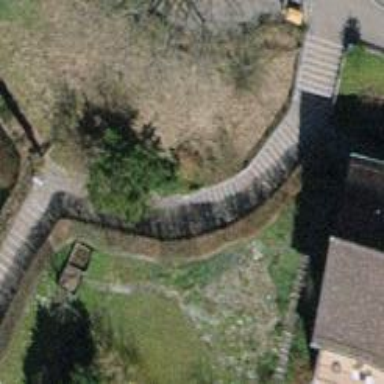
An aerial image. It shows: Steps made of paving stones.